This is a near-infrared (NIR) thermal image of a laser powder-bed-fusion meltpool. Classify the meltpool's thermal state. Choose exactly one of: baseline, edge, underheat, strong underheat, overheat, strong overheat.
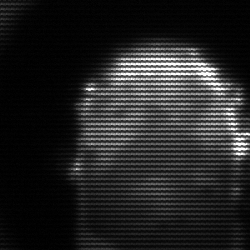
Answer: baseline